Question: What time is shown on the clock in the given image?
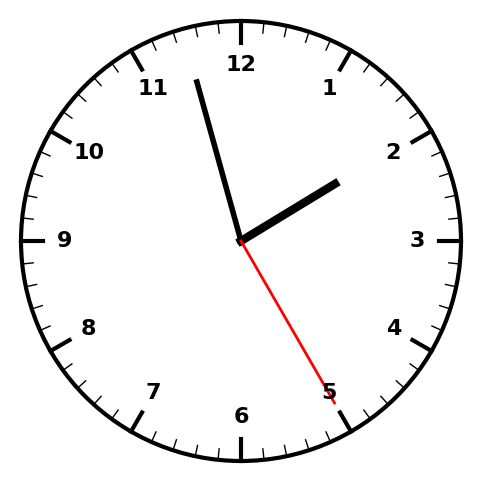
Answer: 01:57:25